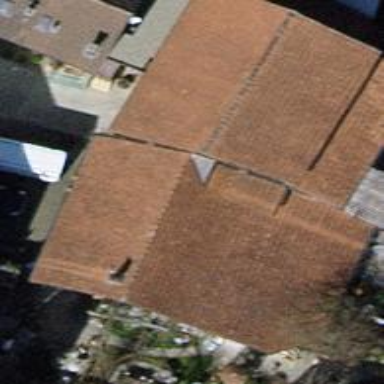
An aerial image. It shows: Gabled roof on farm auxiliary building.